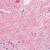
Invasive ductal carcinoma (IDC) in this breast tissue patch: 0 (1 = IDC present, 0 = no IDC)